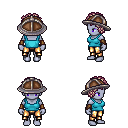
a pixel art fantasy rpg character, female body template, dark elf, purple skin, teal pirate shirt, gold greaves, white blonde curly afro hairstyle, chain helm, cloth bracers, four views (front, back, left, right), 2x2 character sprite sheet, small pixel art, hard edges, no anti-aliasing